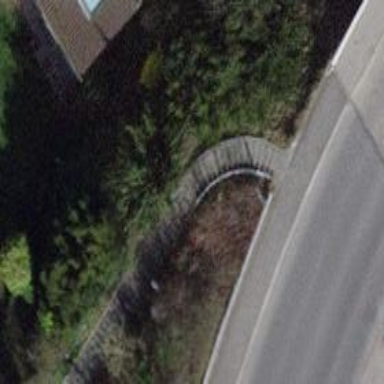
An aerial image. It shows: Road with steps.